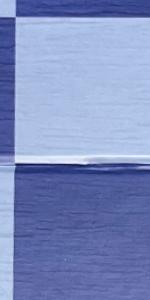
Label: Empty